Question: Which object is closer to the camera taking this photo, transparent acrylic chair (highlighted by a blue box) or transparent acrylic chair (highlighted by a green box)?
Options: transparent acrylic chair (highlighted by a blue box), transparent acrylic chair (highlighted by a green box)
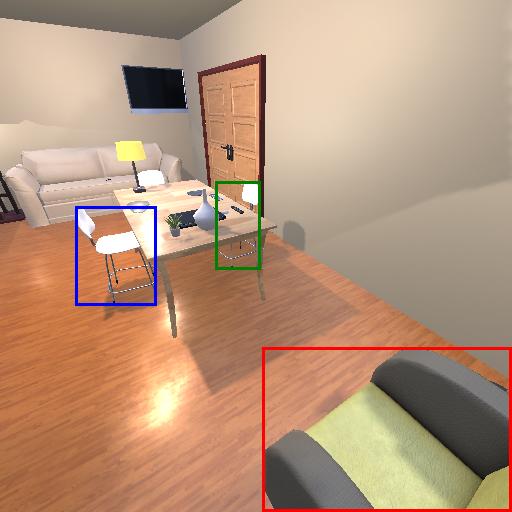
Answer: transparent acrylic chair (highlighted by a blue box)